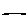
Label: line